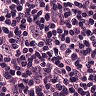
Metastatic tissue present: yes